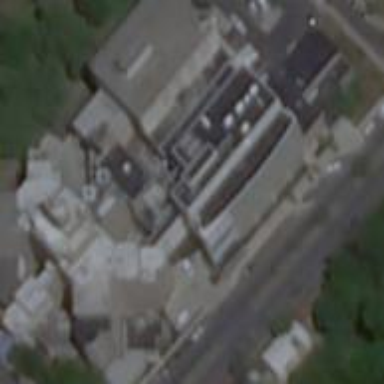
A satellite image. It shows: Hospital building.